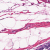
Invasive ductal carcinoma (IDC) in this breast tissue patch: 0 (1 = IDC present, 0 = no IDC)